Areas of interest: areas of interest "Golf Course"
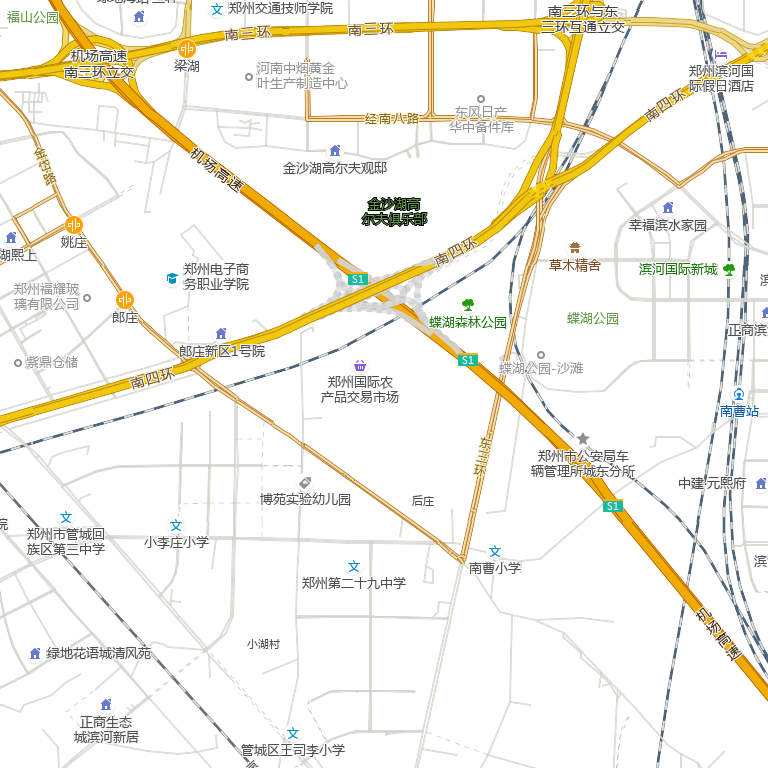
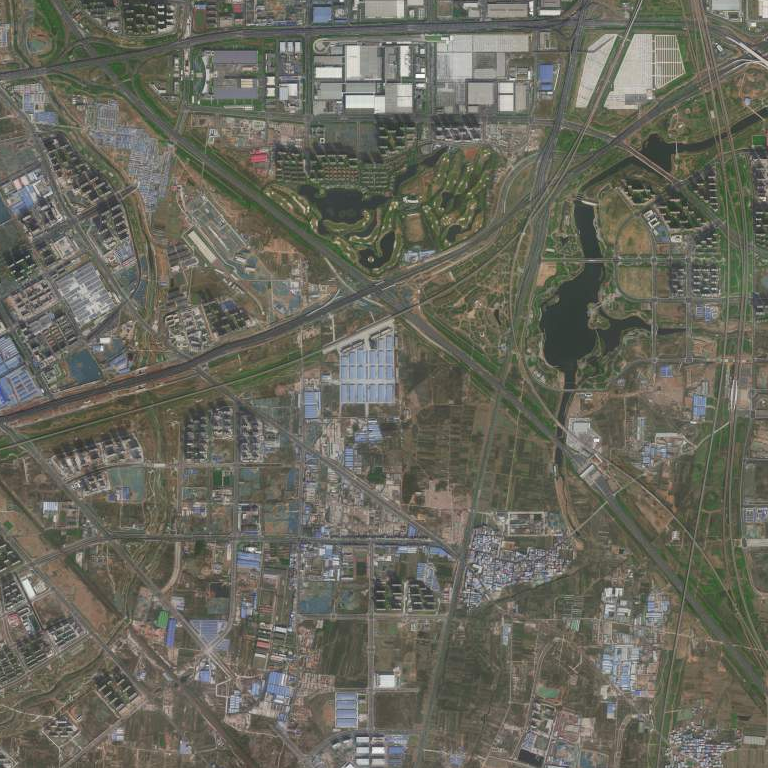